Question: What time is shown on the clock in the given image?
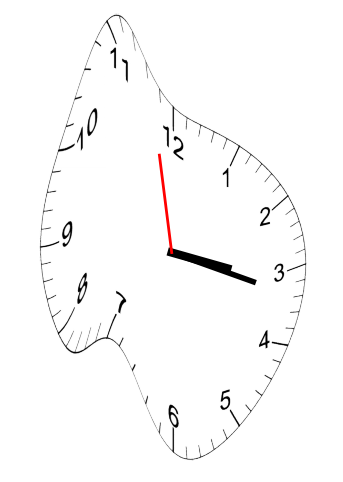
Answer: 03:16:58